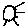
Label: sun